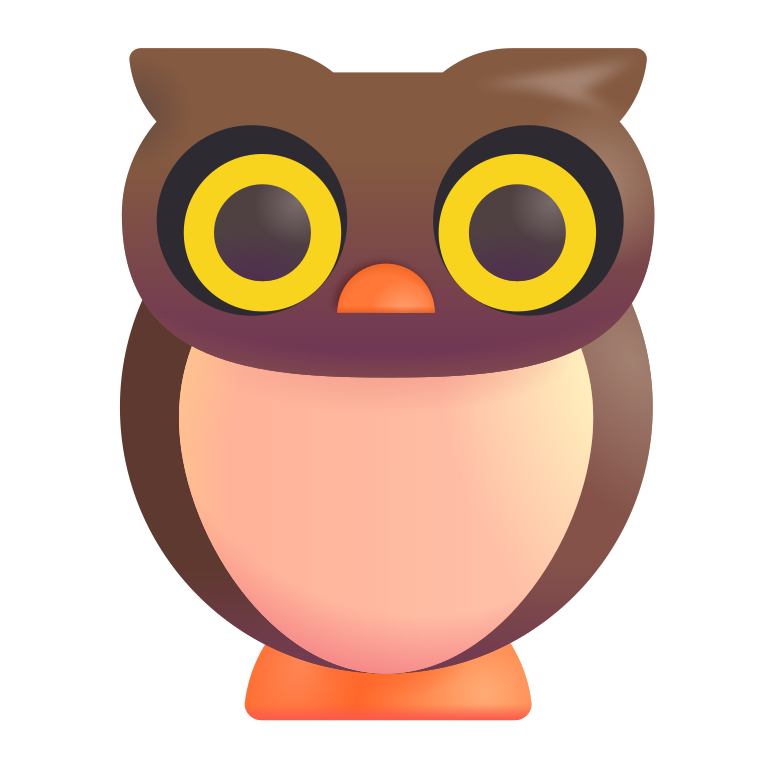
owl color